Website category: auto
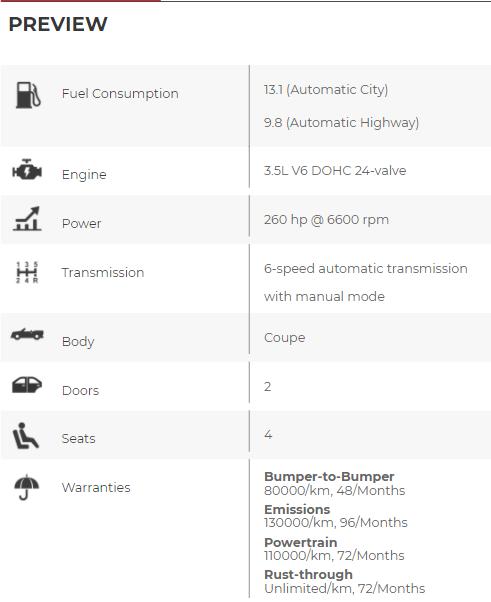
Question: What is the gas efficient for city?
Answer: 13.1 (Automatic City)

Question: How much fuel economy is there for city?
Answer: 13.1 (Automatic City)

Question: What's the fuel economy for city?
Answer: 13.1 (Automatic City)

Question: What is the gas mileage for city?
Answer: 13.1 (Automatic City)

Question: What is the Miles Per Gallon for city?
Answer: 13.1 (Automatic City)

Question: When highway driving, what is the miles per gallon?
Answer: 9.8 (Automatic Highway)

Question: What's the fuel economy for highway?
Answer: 9.8 (Automatic Highway)

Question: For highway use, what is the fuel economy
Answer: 9.8 (Automatic Highway)

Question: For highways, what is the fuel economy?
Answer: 9.8 (Automatic Highway)

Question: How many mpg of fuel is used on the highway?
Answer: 9.8 (Automatic Highway)

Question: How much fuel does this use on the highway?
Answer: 9.8 (Automatic Highway)

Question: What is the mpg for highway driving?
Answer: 9.8 (Automatic Highway)

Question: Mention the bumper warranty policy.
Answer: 80000/km, 48/Months

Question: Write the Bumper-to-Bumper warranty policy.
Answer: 80000/km, 48/Months

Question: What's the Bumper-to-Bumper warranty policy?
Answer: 80000/km, 48/Months

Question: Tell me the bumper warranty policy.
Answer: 80000/km, 48/Months

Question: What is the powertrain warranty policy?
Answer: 110000/km, 72/Months

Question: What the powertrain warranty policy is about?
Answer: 110000/km, 72/Months

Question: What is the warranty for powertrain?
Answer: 110000/km, 72/Months